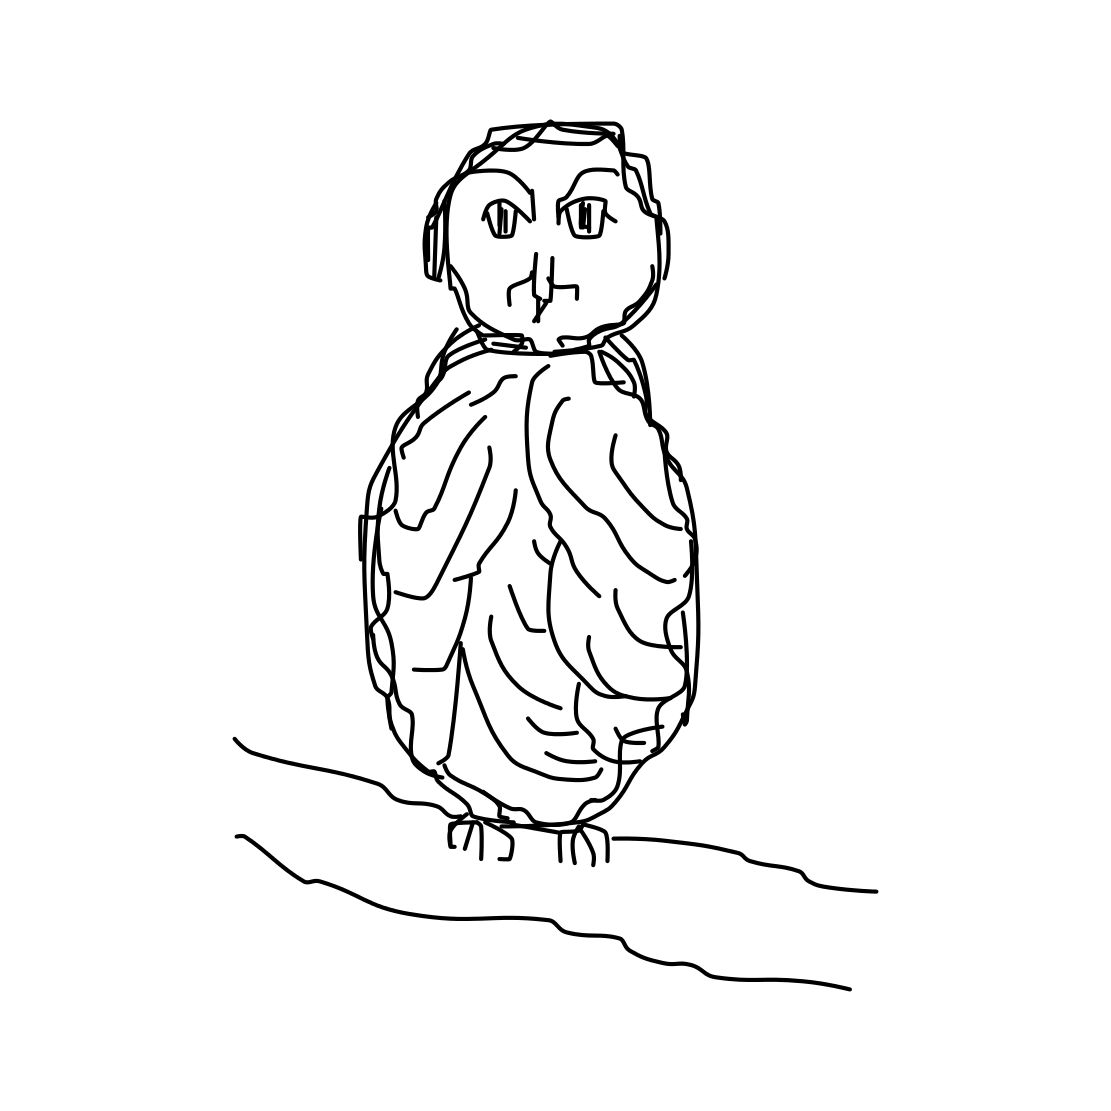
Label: owl